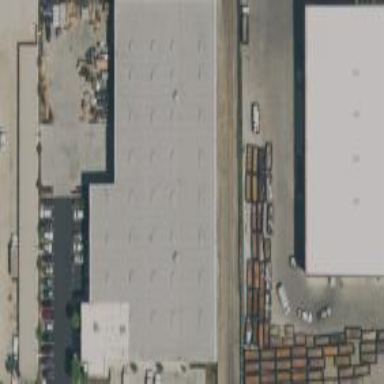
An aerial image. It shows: Industrial building.